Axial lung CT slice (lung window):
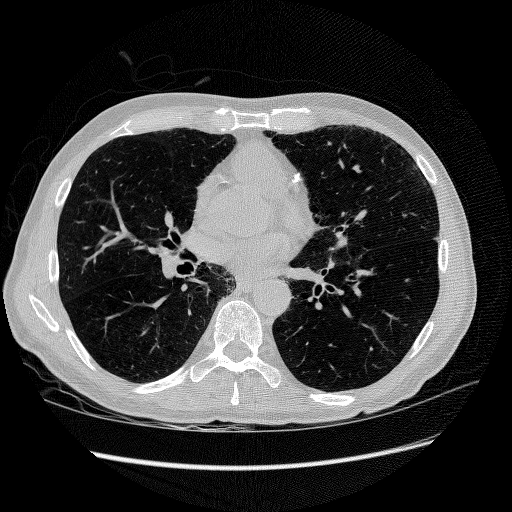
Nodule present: no